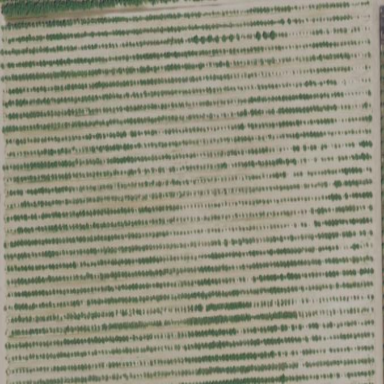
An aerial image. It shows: Orchard filled with almond trees.